Interaction volume radius: 5 \u00c5
Interaction volume height: 35 \u00c5
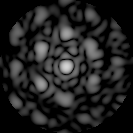
Disorder parameter: 0.493